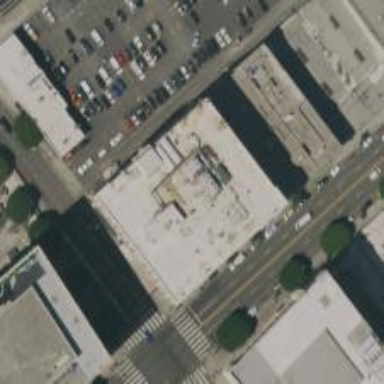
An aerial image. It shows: Commercial building.